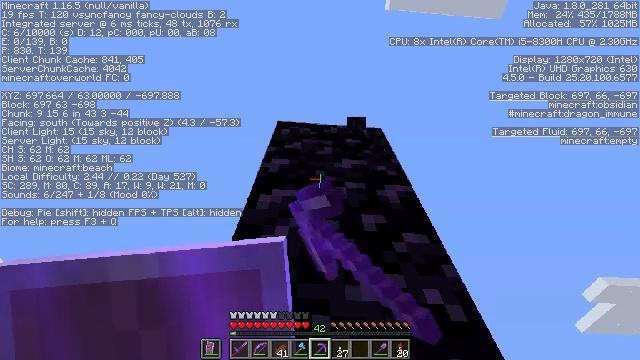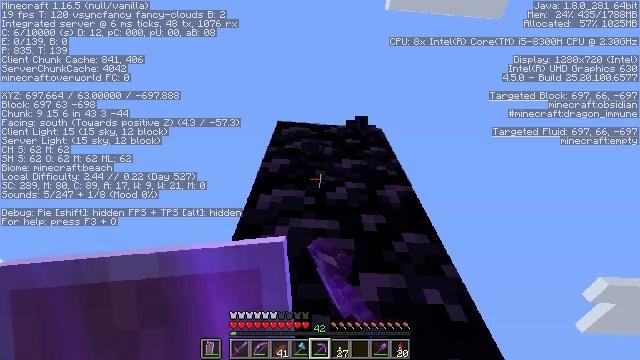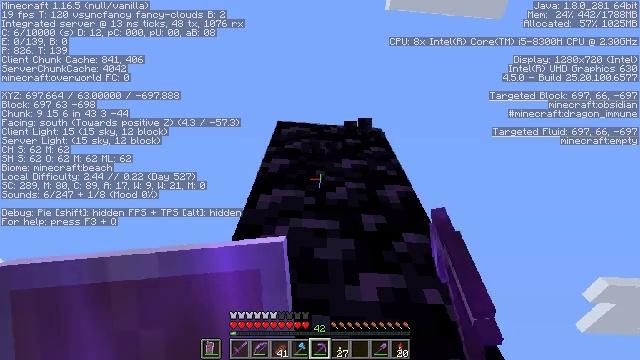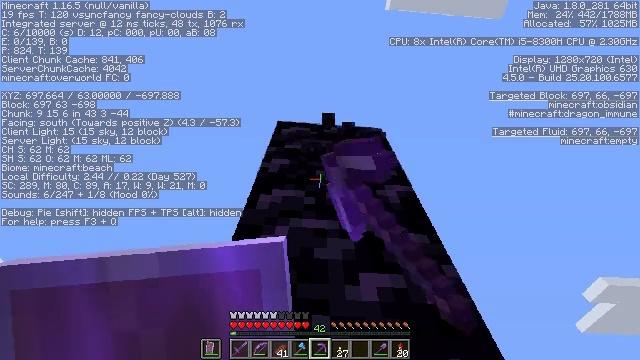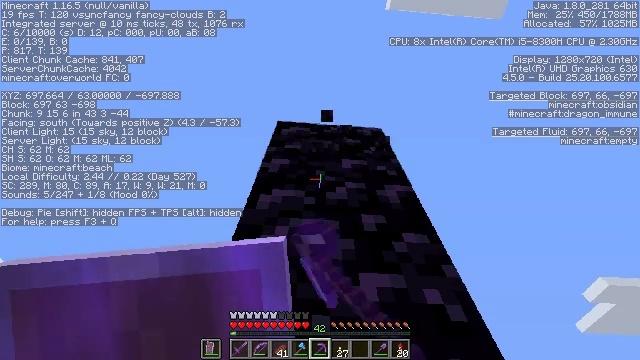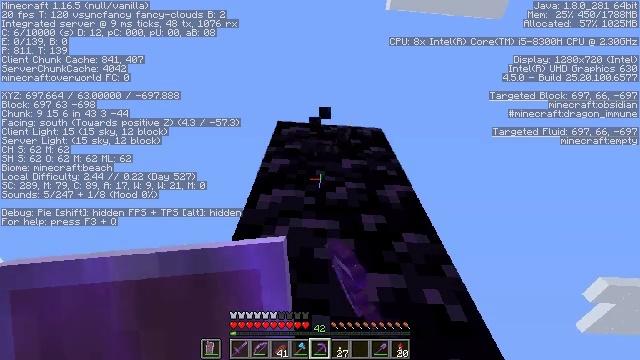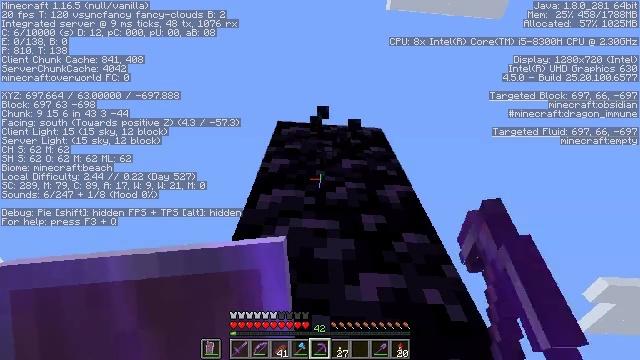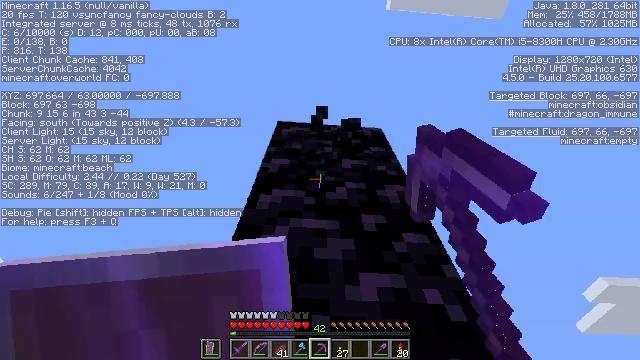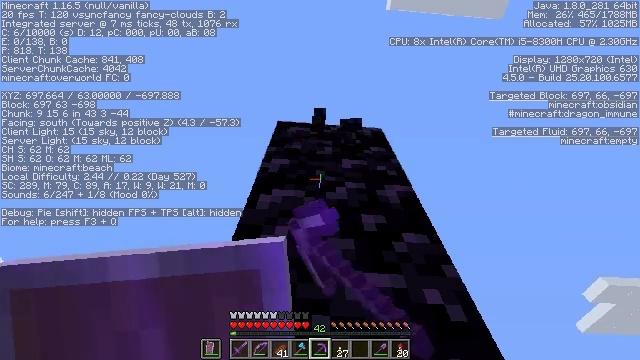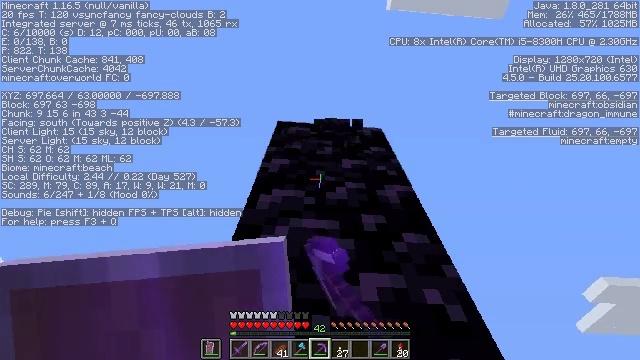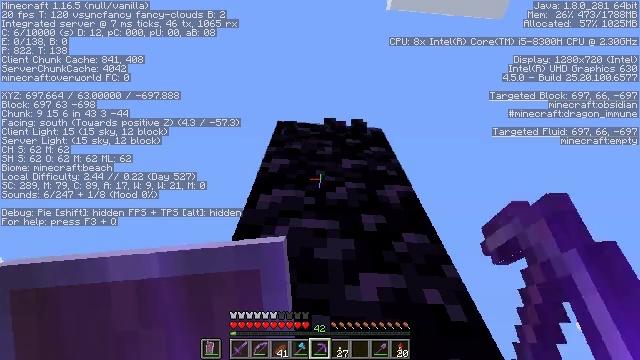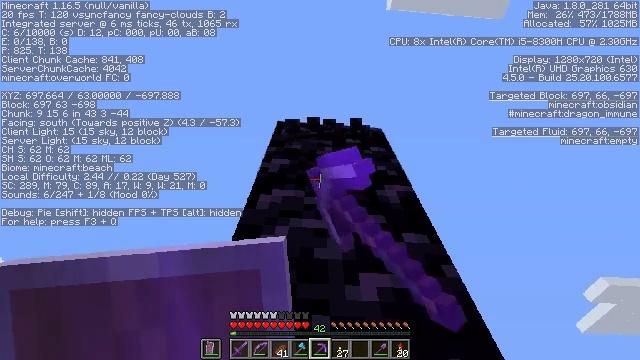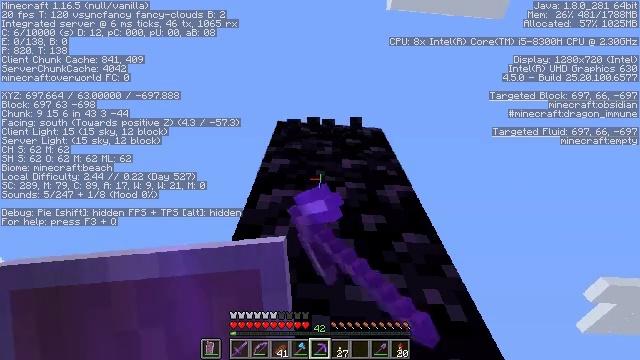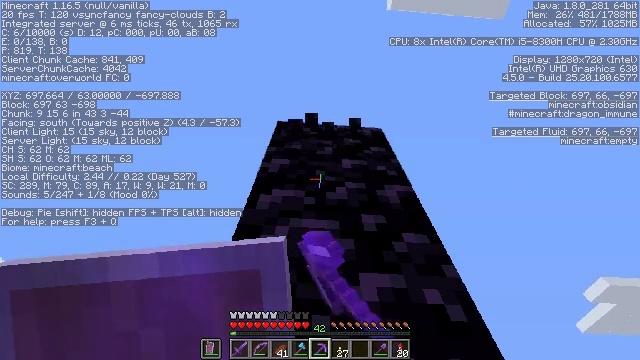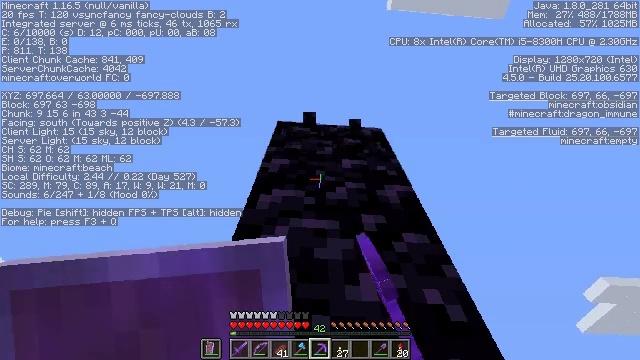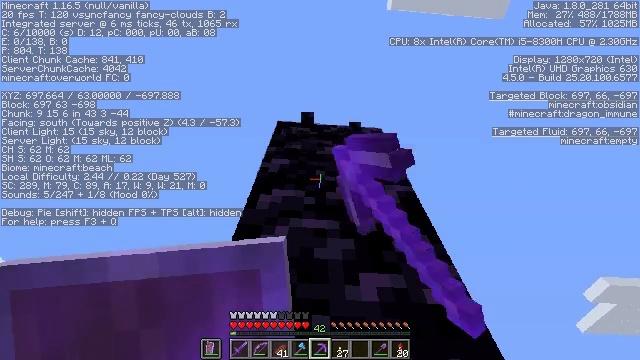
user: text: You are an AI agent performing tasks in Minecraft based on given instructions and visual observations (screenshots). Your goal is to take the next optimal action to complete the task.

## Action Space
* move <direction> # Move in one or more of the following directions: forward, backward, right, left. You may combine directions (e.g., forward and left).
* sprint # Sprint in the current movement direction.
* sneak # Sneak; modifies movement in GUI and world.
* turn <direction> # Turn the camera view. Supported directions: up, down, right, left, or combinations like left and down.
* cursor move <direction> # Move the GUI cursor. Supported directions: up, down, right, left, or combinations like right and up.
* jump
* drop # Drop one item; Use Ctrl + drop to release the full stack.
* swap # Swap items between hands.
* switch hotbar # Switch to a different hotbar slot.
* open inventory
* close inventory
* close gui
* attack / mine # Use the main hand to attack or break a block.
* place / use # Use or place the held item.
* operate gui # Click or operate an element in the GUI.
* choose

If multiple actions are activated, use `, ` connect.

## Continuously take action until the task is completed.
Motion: motion action
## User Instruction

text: Gather obsidian from a lava source.
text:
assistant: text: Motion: attack / mine
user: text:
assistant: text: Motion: attack / mine
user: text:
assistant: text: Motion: attack / mine
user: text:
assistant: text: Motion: attack / mine
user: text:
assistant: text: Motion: attack / mine
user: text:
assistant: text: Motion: attack / mine
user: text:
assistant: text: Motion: attack / mine
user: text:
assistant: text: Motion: attack / mine
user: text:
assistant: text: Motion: attack / mine
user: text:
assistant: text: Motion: attack / mine
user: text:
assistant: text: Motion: attack / mine
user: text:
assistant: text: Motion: attack / mine
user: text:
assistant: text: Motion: attack / mine
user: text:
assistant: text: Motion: attack / mine
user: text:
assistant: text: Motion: attack / mine
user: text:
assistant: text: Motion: attack / mine
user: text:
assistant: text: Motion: attack / mine
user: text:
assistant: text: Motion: attack / mine
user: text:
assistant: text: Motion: attack / mine
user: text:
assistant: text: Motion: attack / mine
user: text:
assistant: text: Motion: attack / mine
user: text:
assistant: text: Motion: attack / mine
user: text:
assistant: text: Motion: attack / mine
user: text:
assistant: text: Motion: attack / mine
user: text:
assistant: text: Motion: attack / mine
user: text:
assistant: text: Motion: attack / mine
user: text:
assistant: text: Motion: attack / mine
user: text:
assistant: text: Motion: attack / mine
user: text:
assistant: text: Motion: attack / mine
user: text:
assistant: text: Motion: attack / mine